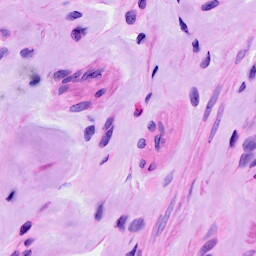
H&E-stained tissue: Ovarian